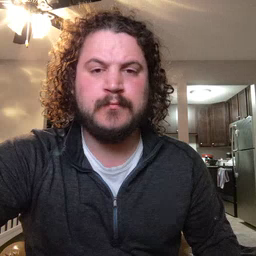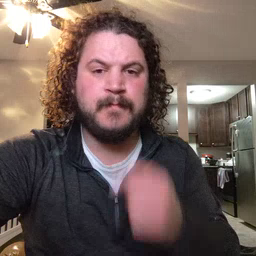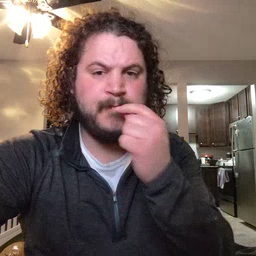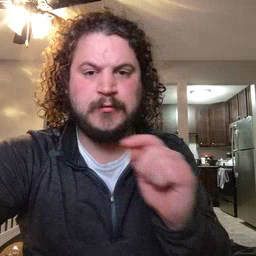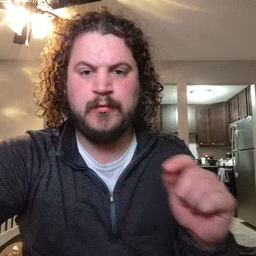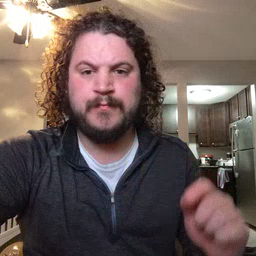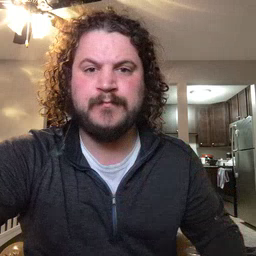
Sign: pencil